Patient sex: F
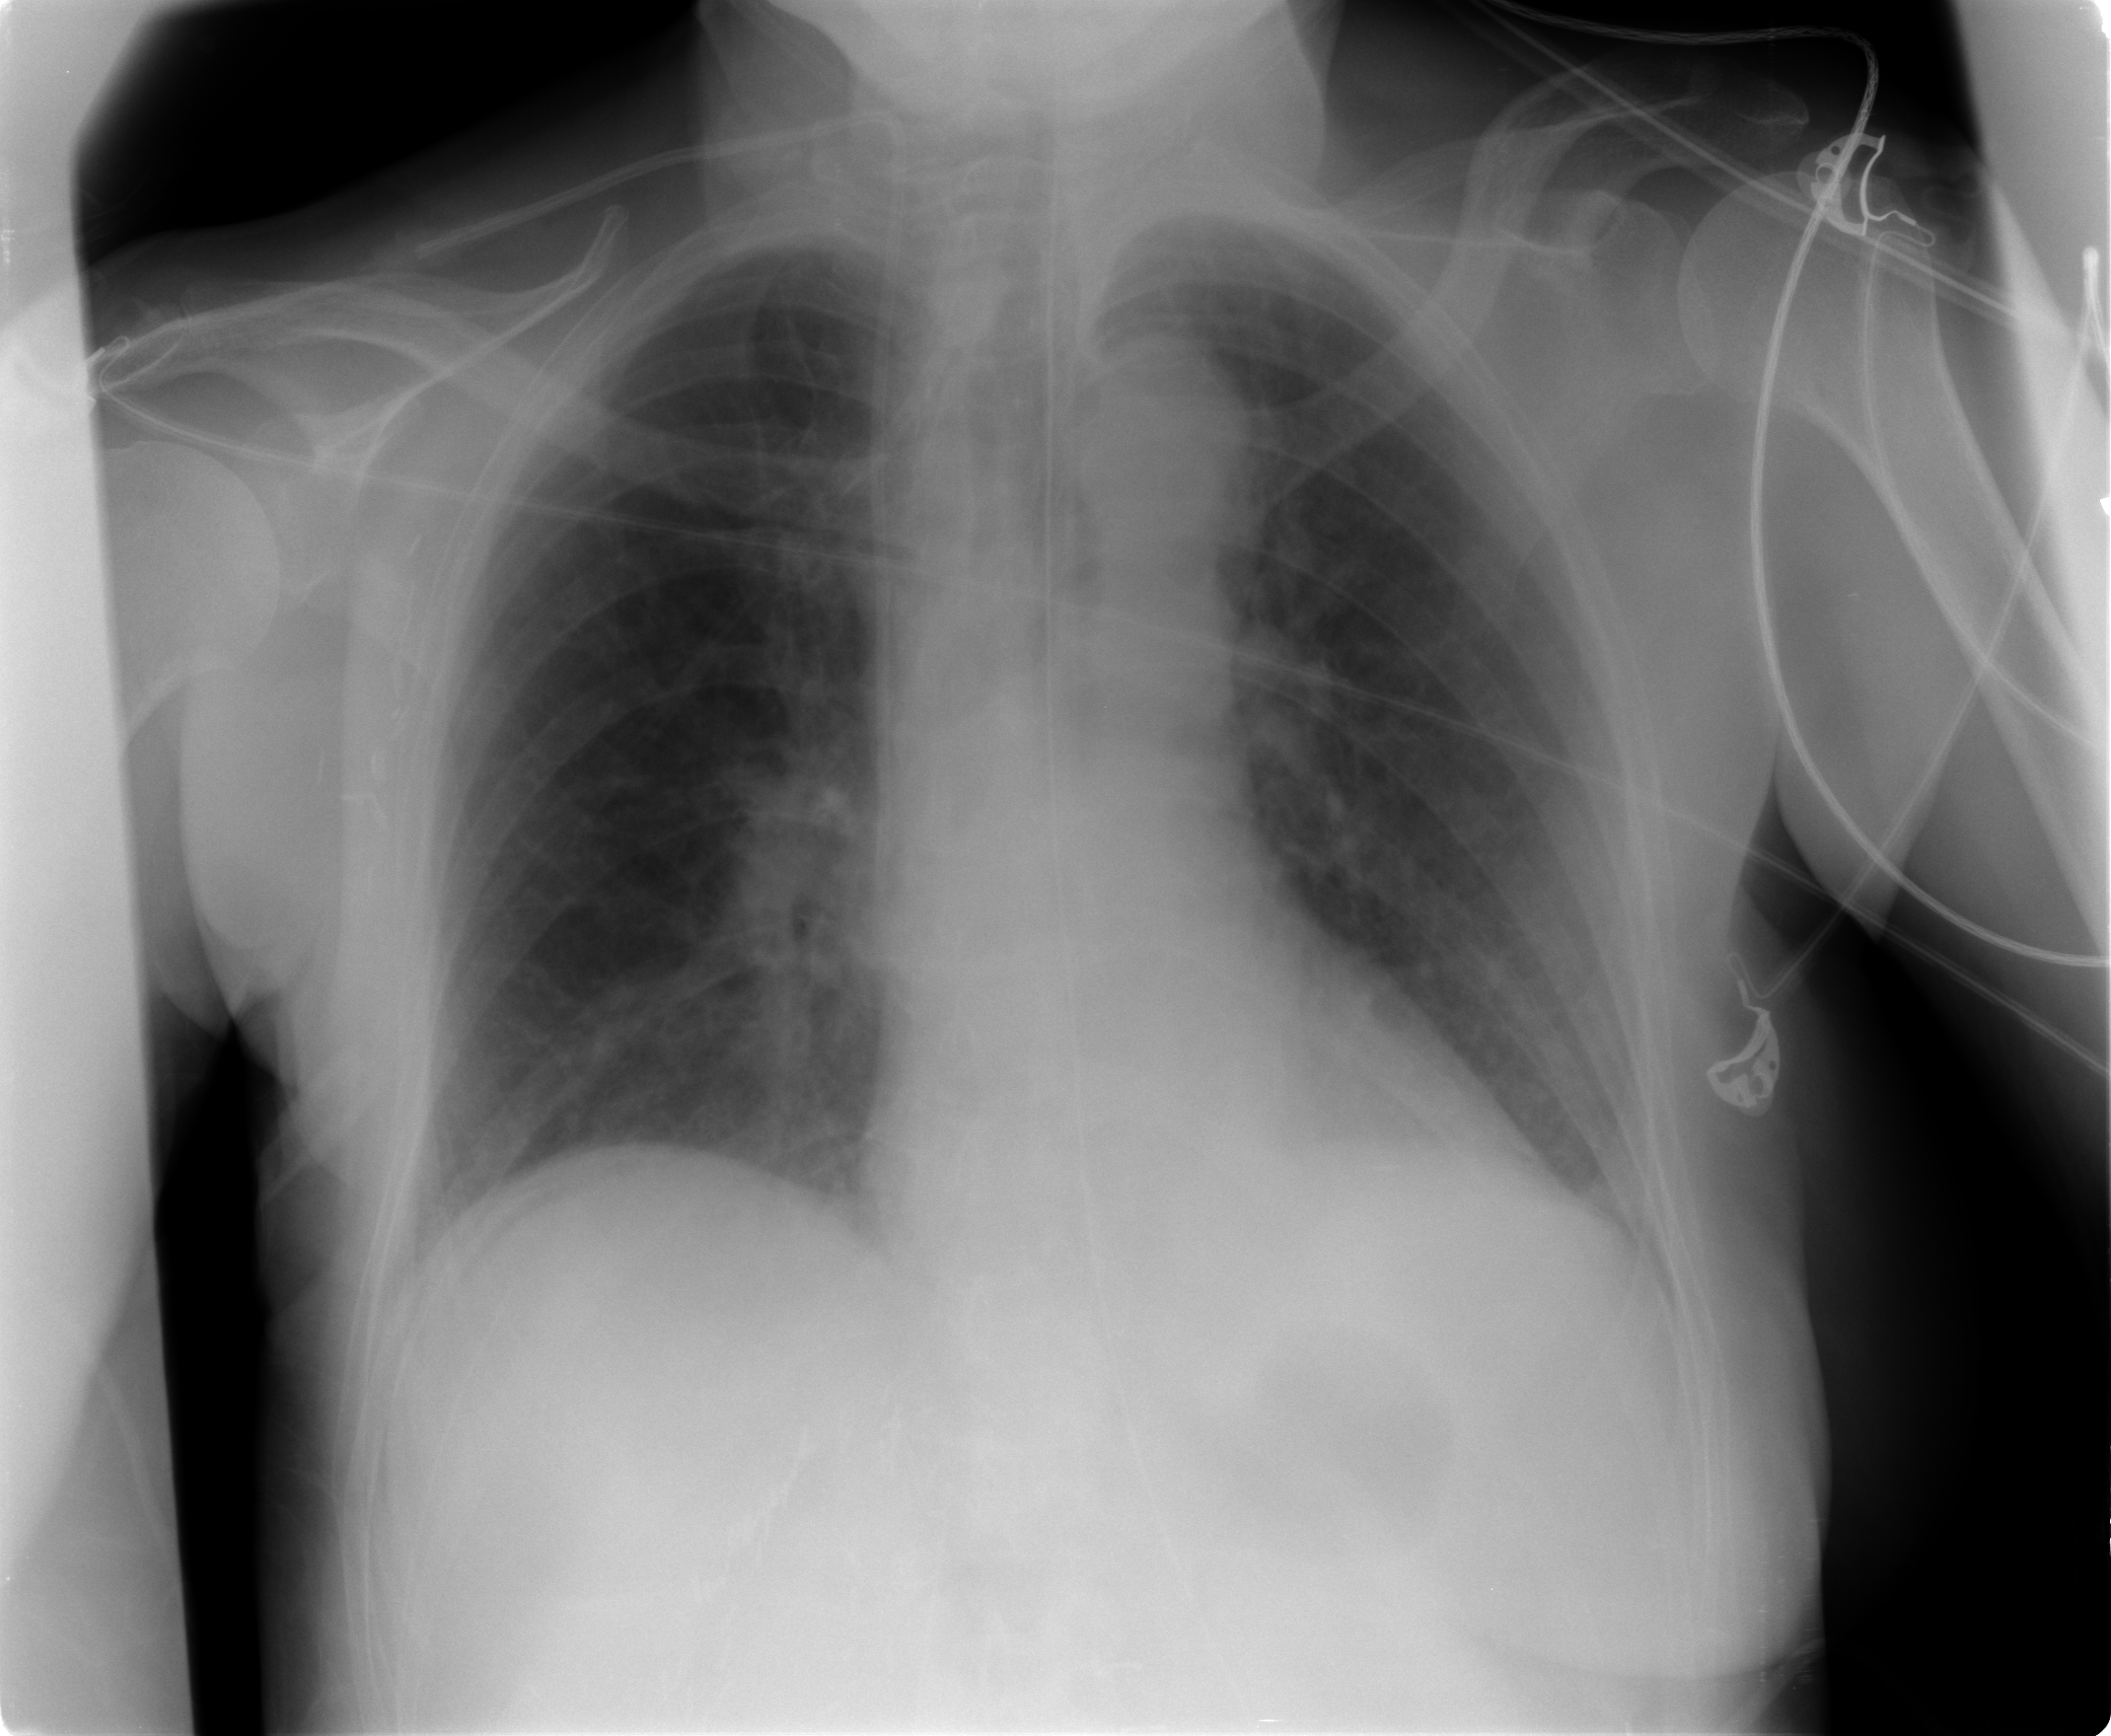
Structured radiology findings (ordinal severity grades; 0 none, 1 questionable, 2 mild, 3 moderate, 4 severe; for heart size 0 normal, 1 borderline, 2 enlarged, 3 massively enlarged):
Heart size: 0
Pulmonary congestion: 0
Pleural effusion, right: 0
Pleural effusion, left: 0
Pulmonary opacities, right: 0
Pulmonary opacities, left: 0
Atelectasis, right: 1
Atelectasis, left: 1